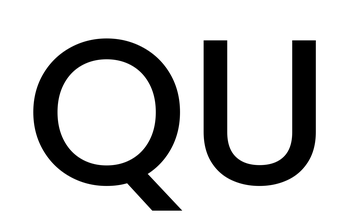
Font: Poppins-Medium